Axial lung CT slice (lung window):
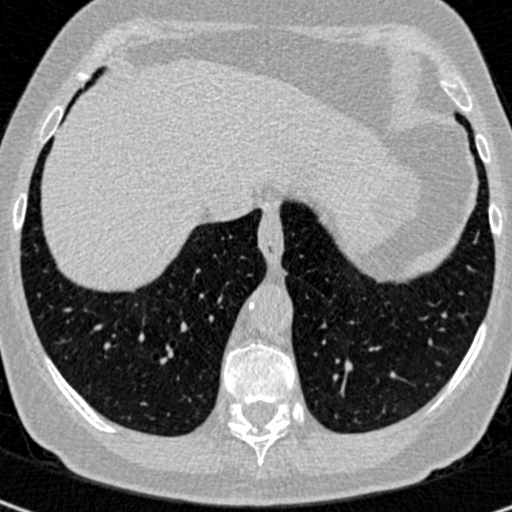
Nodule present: no